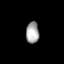
Tissue: prostate
Cell type: Epithelial cells
Senescence score: 0.3492
Nuclear area (px): 272
Mean DAPI intensity: 167.544